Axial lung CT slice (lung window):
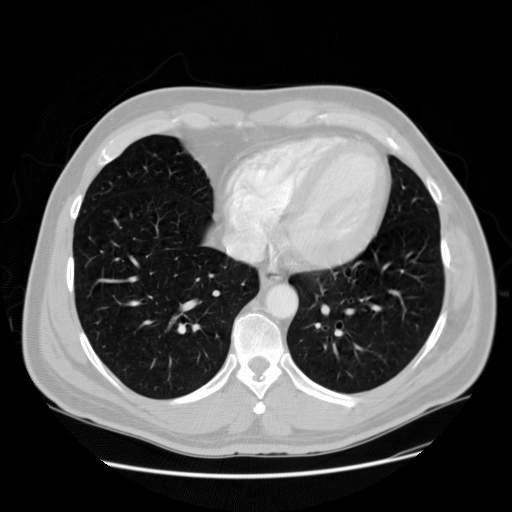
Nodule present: no